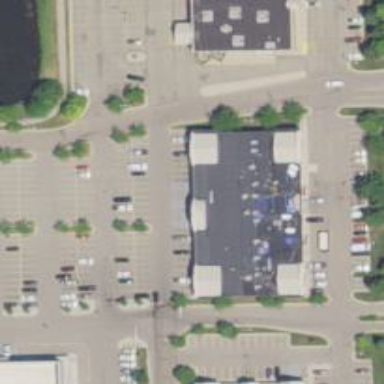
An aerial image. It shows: Marketplace.